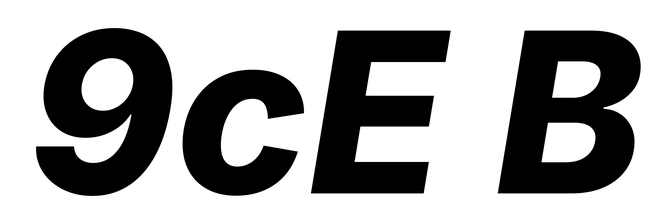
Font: Inter-Italic_ExtraBold_Italic